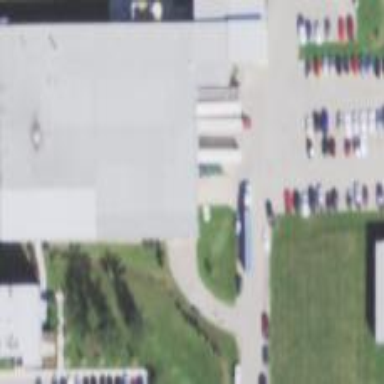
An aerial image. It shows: Warehouse.